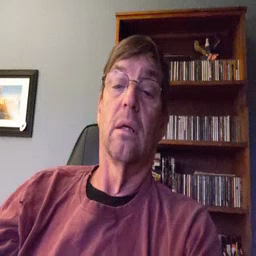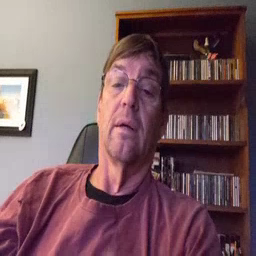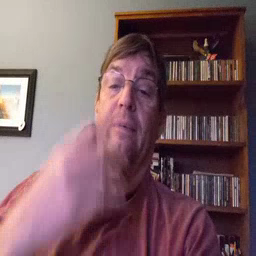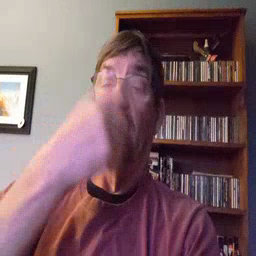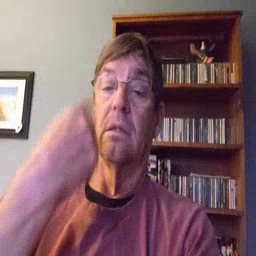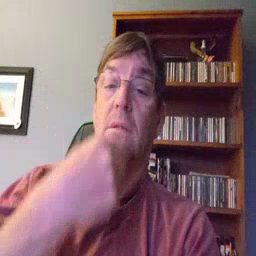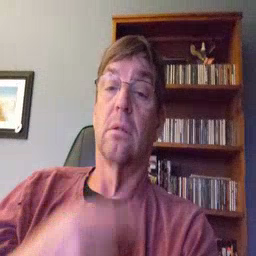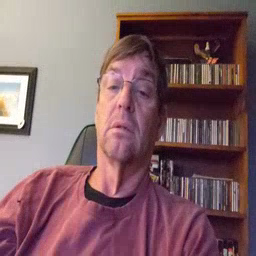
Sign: face